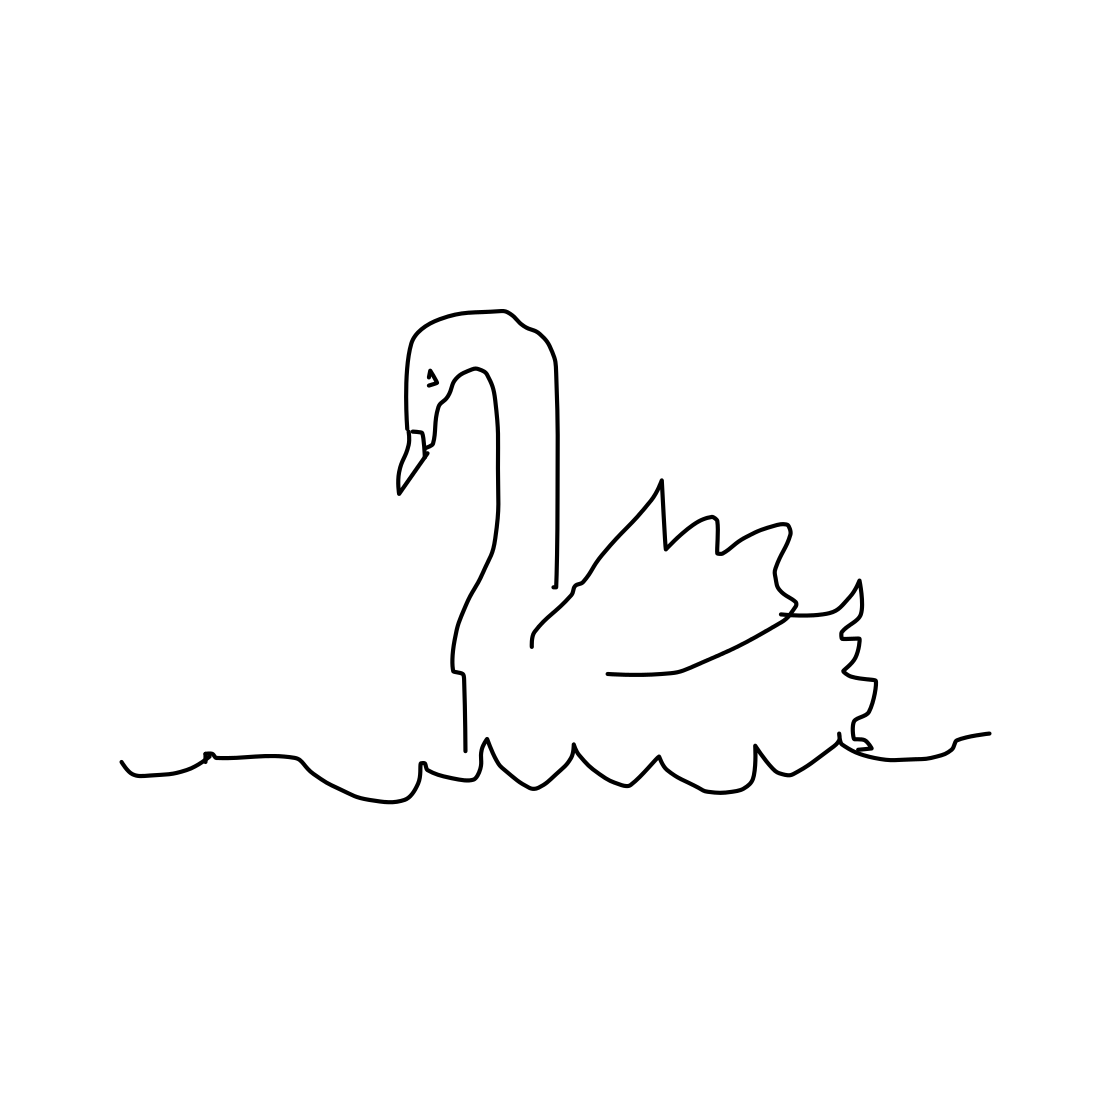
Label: swan